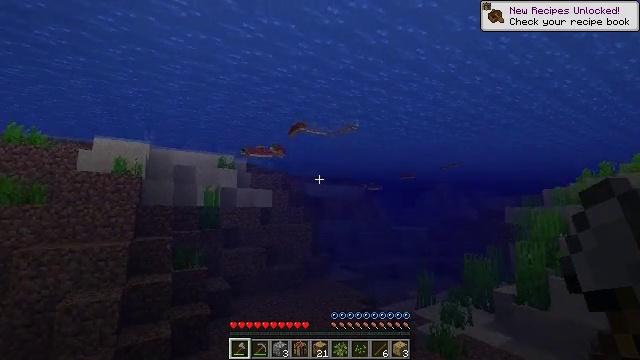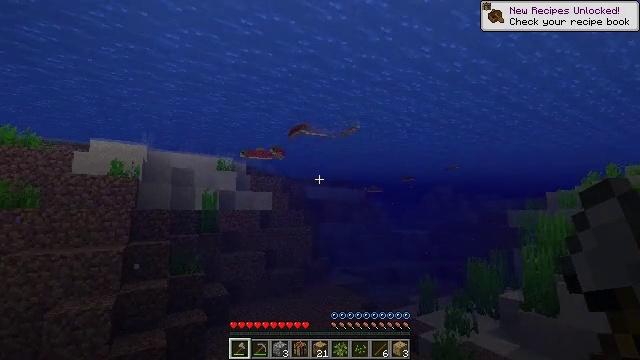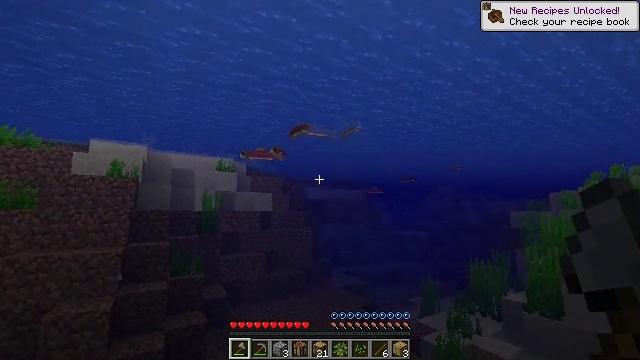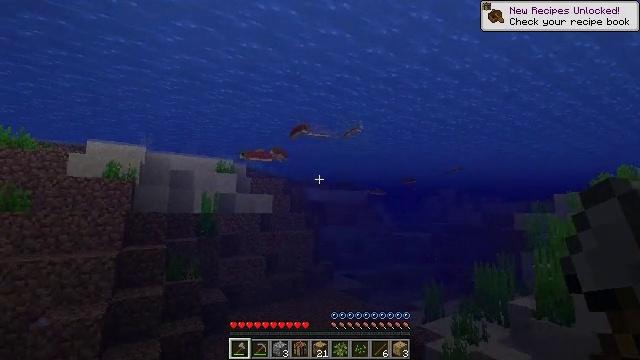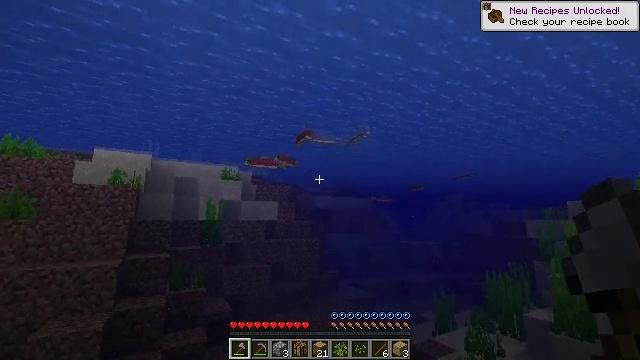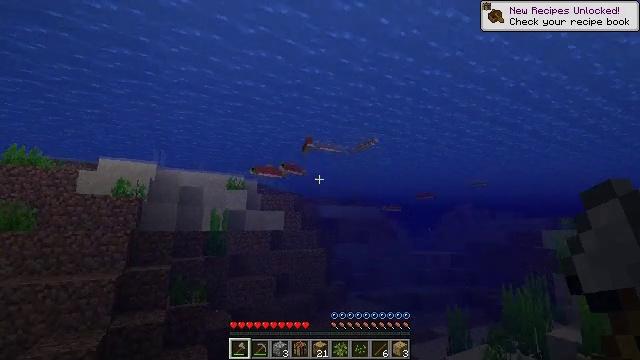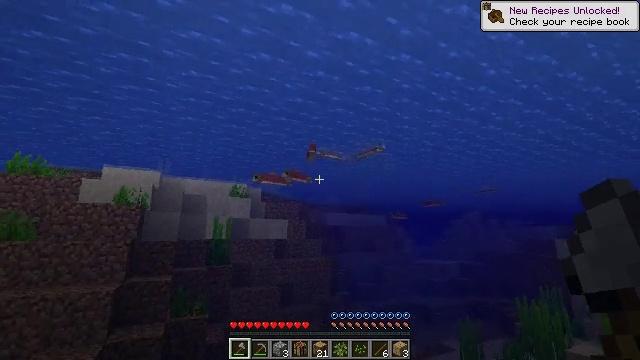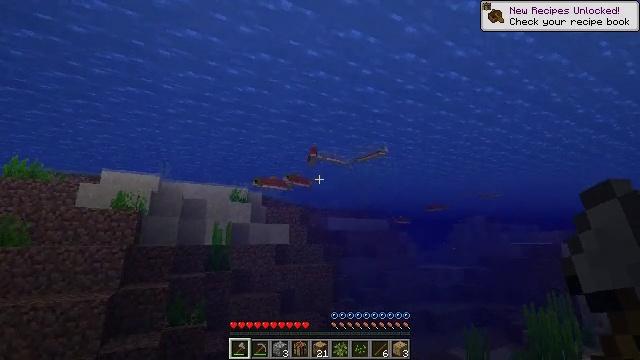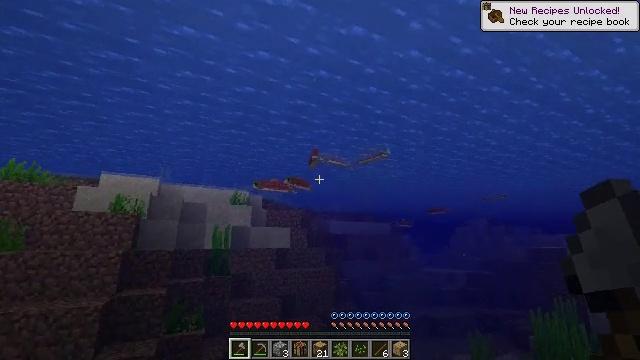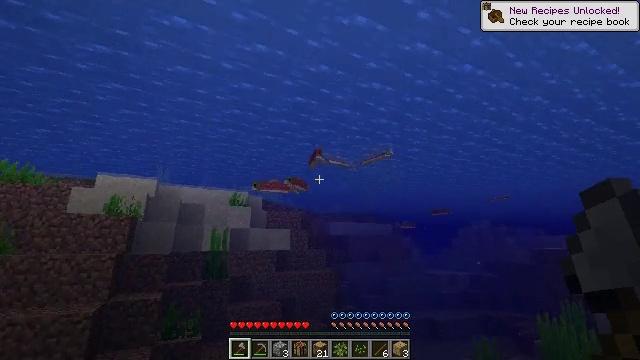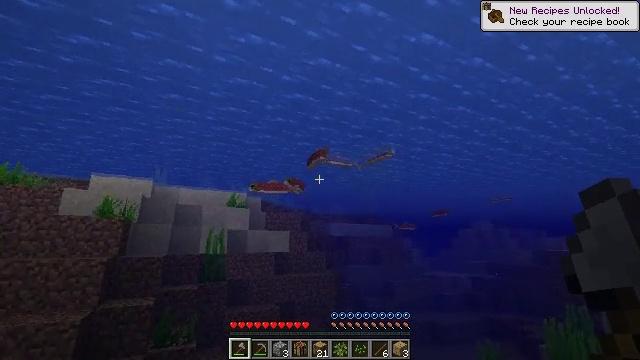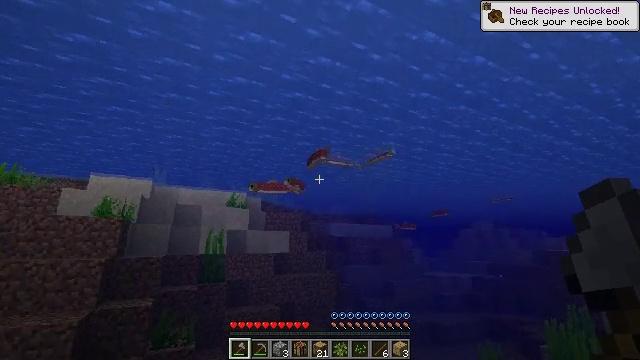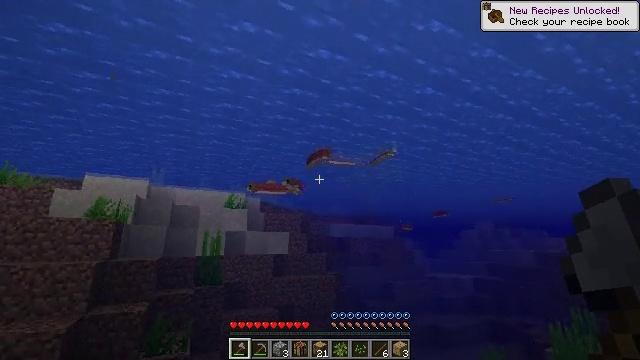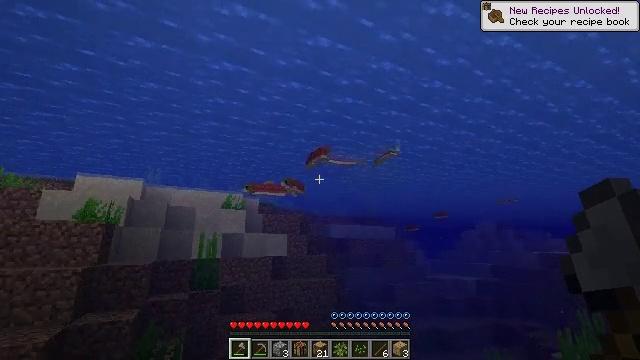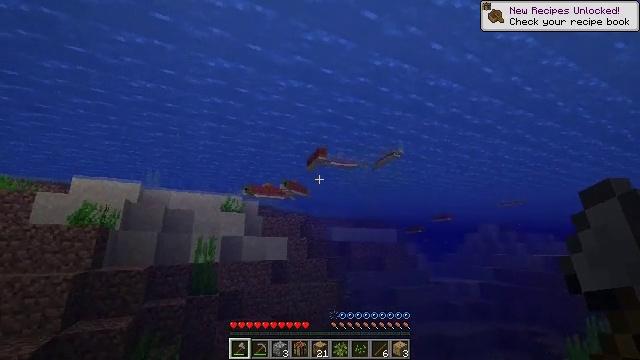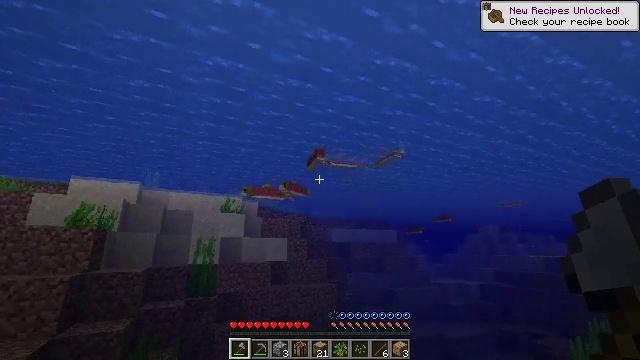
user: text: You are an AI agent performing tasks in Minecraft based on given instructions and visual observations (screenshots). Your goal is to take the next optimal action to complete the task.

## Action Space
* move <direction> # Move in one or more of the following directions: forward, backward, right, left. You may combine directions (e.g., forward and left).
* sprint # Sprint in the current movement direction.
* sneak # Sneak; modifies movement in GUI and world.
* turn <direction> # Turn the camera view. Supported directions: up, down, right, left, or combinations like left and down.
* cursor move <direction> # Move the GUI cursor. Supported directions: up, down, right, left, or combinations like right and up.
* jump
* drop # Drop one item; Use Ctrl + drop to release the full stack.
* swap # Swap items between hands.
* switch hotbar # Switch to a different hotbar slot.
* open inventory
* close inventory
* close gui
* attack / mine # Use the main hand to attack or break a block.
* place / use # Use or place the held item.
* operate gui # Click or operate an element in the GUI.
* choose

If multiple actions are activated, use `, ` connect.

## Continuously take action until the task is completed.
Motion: motion action
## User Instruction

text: Hunt a salmon.
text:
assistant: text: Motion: move forward, sprint
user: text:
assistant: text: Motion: move forward, sprint
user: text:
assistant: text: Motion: move forward, sprint
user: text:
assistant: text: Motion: move forward, sprint, turn left and up
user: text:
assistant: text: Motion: move forward, sprint, turn left and up
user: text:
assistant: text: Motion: move forward, sprint, turn left and up
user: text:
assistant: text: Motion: move forward, sprint
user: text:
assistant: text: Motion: move forward, sprint
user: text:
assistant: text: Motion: move forward, sprint
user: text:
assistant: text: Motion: move forward, sprint
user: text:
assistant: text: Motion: move forward, sprint
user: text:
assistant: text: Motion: move forward, sprint
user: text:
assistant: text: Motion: move forward, sprint
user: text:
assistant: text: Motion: move forward, sprint
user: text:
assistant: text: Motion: move forward, sprint
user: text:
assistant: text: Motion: move forward, sprint
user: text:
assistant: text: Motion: move forward, sprint, turn right
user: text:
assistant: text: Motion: move forward, sprint
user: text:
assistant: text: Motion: move forward, sprint
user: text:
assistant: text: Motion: move forward, sprint
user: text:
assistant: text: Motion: move forward, sprint
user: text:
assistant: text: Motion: move forward, sprint
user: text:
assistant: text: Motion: move forward, sprint, turn up
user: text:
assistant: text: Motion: move forward, sprint, turn up
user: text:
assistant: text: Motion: move forward, sprint
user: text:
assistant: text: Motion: move forward, sprint
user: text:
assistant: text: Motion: move forward, sprint
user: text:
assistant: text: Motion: move forward, sprint
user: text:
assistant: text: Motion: move forward, sprint
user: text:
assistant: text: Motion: move forward, sprint, turn down